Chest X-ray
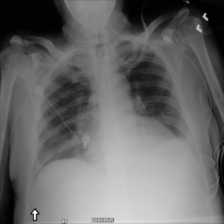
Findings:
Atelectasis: negative
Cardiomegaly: negative
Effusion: positive
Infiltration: negative
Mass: negative
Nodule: negative
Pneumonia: negative
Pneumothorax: negative
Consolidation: negative
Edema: negative
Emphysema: negative
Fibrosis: negative
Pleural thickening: negative
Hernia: negative